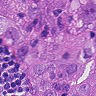
Metastatic tissue present: yes